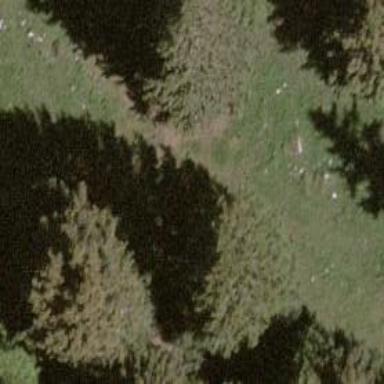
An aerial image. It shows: Single tag "natural: tree."